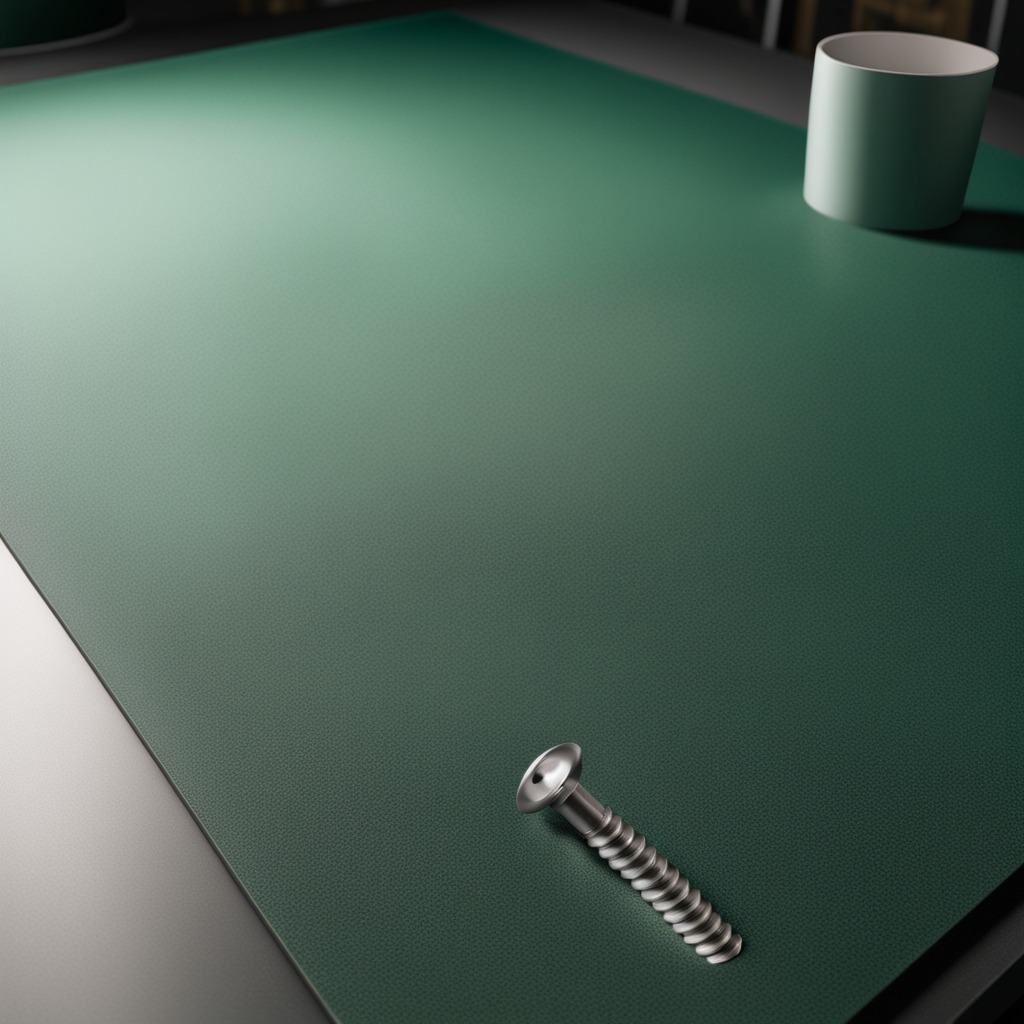
A metal screw lying on a clean granite tabletop covered with a green rubber mat inside a workshop under bright overhead lighting crisp shadows high clarity worn but beneath the mat